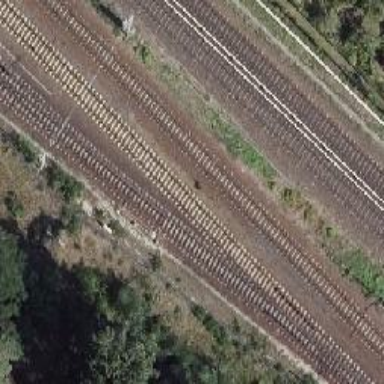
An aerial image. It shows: Railway switch with the turnout on the right side.